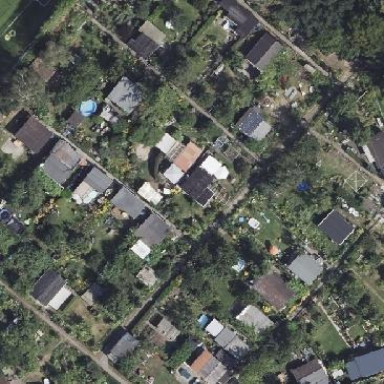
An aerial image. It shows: Fence surrounding allotments.